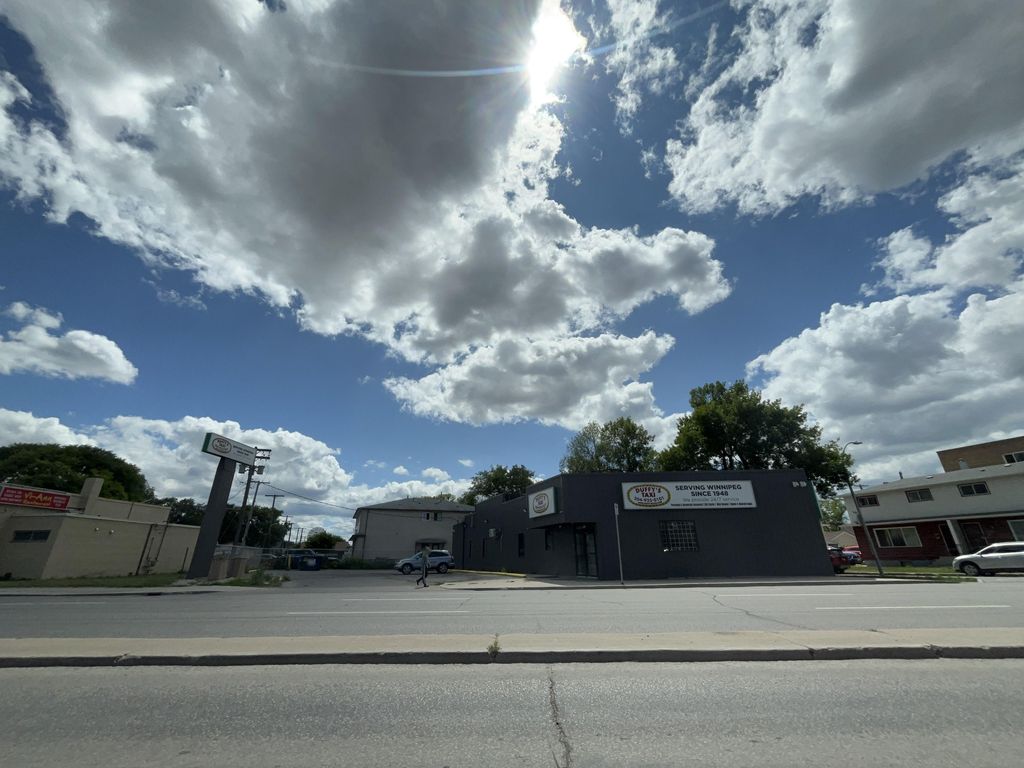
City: winnipeg